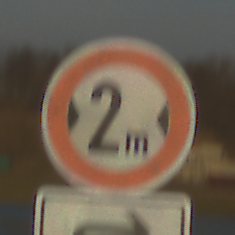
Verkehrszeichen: TatsaechlicheBreite2
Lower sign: RichtungsangabeDurchPfeile5
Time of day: SunriseSunset
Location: Outdoor (RoadRail)
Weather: PartlyCloudy
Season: NotSpecified
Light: Natural